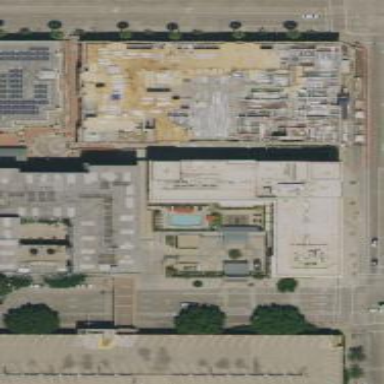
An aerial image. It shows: Hotel building.